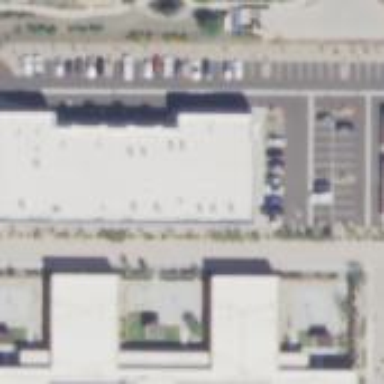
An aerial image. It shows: Commercial area.